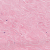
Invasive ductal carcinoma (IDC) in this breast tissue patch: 0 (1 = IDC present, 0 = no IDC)